Question: I have an observable collection bound to a list box.
The collection has 2 items, but the list box is showing 3 items (e.g. the 2 items that are actually in the observable collection and an additional item for the NewItemPlaceholder.
I want it only to show the 2 items.
Below is my XAML.
'''
<ListBox MinHeight="20" MinWidth="20" Name="MultipleSelectionsMultipleWagersListBox" Visibility="{Binding Path=Coupon.BarcodeText, Converter={StaticResource CouponBarcodeToVisibilityConverter1}, ConverterParameter=994450_994550}" Height="AUto" Width="Auto" VerticalAlignment="Stretch" HorizontalAlignment="Stretch" Margin="5"
ItemsSource="{Binding Path=BetViewModels}" Grid.Row="1" Grid.Column="1" >
<ListBox.ItemTemplate>
<DataTemplate>
<View:BetView DataContext="{Binding}" Name="ThisBet" Margin="5"/>
</DataTemplate>
</ListBox.ItemTemplate>
</ListBox>
'''
Here is the c#
'''
private ObservableCollection<BetViewModel> _betViewModels = new ObservableCollection<BetViewModel>();
public ObservableCollection<BetViewModel> BetViewModels
{
get { return _betViewModels; }
set
{
if (Equals(value, _betViewModels)) return;
_betViewModels = value;
OnPropertyChanged("BetViewModels");
}
}
'''
Here is the code to populate the betViewModels:
'''
var betViewModel = new BetViewModel { Bet = new Bet() };
betViewModel.Bet.SelectionName = "Chelsea";
betViewModel.Bet.Price = "4/9";
betViewModel.Bet.Market = "90 Minutes";
betViewModel.Bet.ExpectedOdd = DateTime.Now;
BetViewModels.Add(betViewModel);
betViewModel = new BetViewModel { Bet = new Bet() };
betViewModel.Bet.SelectionName = "Chelsea";
betViewModel.Bet.Price = "4/9";
betViewModel.Bet.Market = "90 Minutes";
betViewModel.Bet.ExpectedOdd = DateTime.Now;
BetViewModels.Add(betViewModel);
'''
How Do I switch of this from showing the additional item for the new item place
Here is an image of it displaying the placeholder

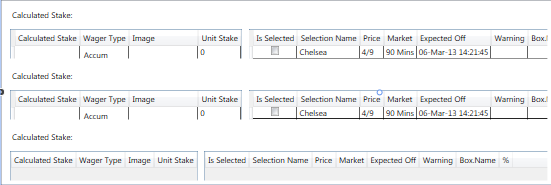
Answer: The DataGrid supports adding new rows, which have to start out blank. If your ItemsSource is bound to both a ListBox/ItemsControl and a DataGrid, you need to set the DataGrid 'CanUserAddRows' property to 'False'.
Where I found the answer: <URL>